Field crop: maize
Growth stage: 2
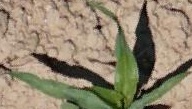
Species: maize